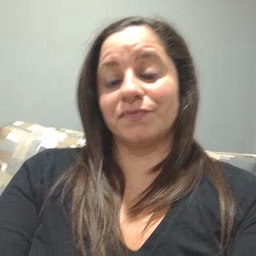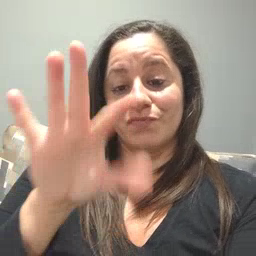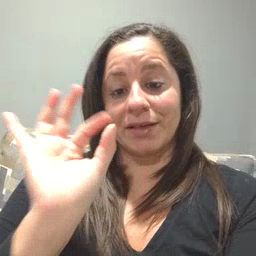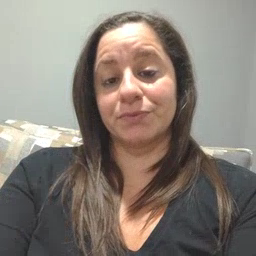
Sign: find